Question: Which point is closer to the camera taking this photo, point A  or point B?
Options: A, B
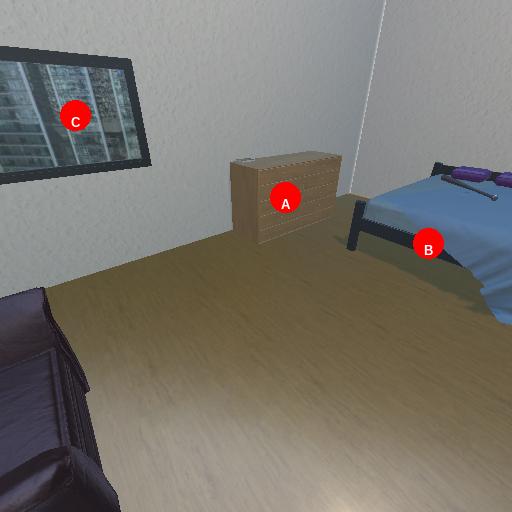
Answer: A